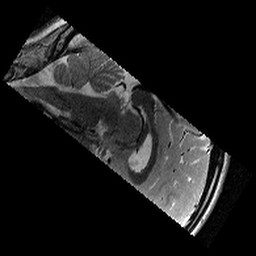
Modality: T2w
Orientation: sagittal
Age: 11
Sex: female
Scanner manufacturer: siemens
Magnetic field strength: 3 T
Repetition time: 9.23 s
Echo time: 0.067 s